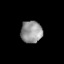
Tissue: lung
Cell type: Epithelial cells
Senescence score: 0.1466
Nuclear area (px): 466
Mean DAPI intensity: 148.44